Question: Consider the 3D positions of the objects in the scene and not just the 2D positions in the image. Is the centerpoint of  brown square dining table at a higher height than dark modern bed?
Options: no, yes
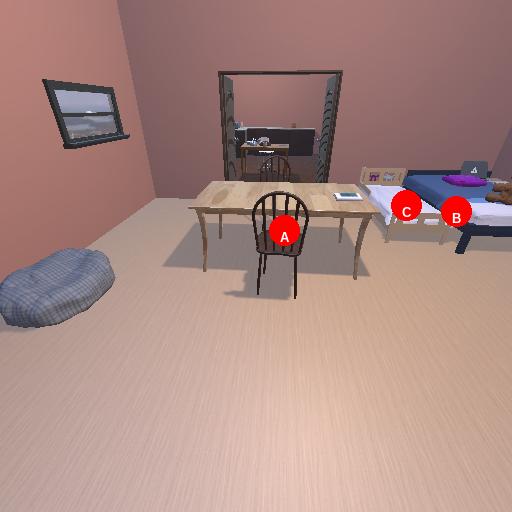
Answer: no